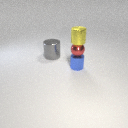
small red metal sphere above small blue metal cylinder